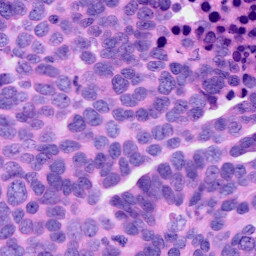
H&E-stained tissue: Ovarian